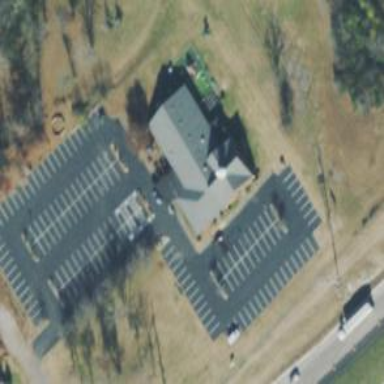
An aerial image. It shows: Building that serves as place of worship.